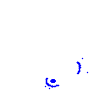
Particle: electron